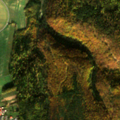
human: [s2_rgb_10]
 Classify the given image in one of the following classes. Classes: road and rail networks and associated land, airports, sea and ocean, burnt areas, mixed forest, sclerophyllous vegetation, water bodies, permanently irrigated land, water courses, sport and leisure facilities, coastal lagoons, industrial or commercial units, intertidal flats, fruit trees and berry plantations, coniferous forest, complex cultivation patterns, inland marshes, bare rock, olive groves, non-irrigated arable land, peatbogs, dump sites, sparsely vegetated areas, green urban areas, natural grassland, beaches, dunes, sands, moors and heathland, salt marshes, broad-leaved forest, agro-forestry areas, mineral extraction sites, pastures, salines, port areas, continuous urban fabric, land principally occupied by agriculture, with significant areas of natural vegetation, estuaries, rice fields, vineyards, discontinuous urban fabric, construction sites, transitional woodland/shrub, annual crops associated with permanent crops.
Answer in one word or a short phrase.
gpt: discontinuous urban fabric, non-irrigated arable land, broad-leaved forest, coniferous forest, mixed forest